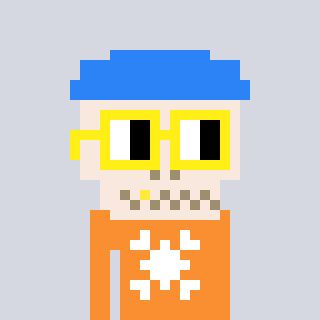
a pixel art character with square yellow glasses, a skeleton-hat-shaped head and a orange-colored body on a cool background